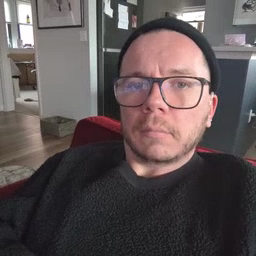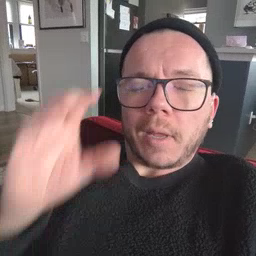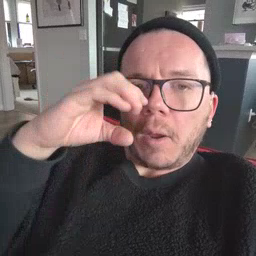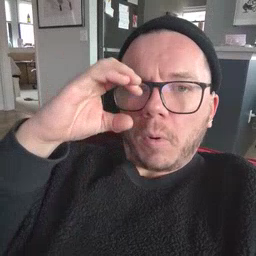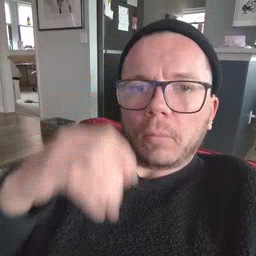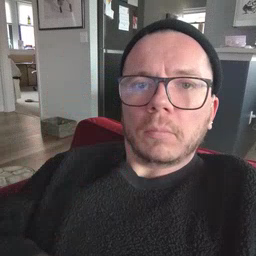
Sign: owl